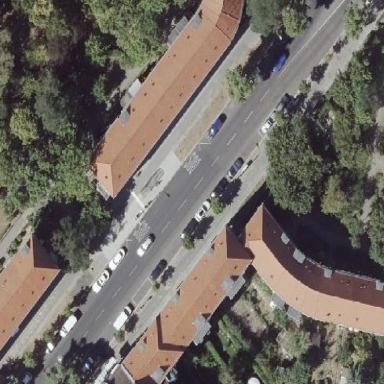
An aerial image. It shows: Apartment building with hipped roof.